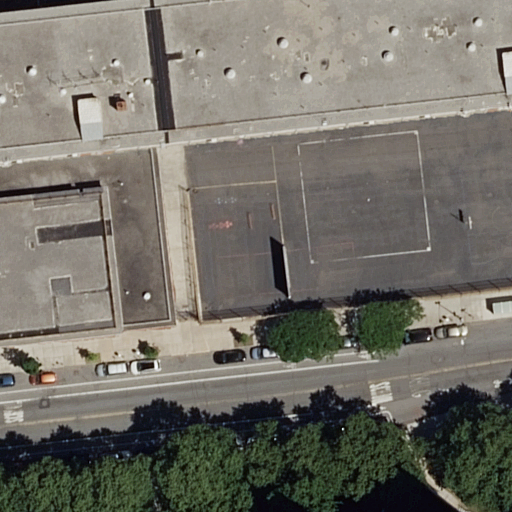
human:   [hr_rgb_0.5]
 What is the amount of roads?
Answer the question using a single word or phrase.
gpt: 1

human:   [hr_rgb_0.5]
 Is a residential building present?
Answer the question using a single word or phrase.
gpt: no

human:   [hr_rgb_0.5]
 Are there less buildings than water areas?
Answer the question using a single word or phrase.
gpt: no

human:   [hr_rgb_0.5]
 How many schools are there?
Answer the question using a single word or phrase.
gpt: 1

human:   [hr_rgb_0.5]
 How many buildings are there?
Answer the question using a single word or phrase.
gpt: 1

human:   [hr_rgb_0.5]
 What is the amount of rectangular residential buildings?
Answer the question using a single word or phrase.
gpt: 0

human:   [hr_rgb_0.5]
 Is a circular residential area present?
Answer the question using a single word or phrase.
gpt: no

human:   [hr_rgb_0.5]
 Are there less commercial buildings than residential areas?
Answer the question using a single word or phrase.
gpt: yes

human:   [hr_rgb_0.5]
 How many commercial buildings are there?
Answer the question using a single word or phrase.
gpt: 0

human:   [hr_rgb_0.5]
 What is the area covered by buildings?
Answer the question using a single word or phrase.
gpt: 302m2

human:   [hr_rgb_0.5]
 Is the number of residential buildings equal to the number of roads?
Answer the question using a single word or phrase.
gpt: no

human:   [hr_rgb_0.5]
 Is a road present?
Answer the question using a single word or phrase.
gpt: yes

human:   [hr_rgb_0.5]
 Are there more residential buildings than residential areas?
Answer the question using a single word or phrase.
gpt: no

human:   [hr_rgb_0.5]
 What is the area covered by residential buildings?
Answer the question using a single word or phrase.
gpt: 0m2

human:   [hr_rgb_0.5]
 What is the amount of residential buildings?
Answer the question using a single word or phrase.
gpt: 0

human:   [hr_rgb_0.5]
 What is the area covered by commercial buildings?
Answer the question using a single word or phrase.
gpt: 0m2

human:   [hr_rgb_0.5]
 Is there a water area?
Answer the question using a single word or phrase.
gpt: no

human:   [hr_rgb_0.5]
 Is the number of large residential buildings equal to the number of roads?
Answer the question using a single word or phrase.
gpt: no

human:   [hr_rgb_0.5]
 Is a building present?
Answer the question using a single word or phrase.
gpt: yes

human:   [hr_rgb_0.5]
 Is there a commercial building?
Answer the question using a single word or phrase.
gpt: no

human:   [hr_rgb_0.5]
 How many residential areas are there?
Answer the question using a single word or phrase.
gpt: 1

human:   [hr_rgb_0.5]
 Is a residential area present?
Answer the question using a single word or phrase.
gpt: yes

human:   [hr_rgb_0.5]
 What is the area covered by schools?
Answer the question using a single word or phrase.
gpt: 572m2

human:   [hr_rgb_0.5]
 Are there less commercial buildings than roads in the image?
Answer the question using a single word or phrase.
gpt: yes

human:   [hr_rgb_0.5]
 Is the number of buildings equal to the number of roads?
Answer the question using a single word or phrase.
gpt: yes

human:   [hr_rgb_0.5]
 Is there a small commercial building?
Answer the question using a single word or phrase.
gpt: no

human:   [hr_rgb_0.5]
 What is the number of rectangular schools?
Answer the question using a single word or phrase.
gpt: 1

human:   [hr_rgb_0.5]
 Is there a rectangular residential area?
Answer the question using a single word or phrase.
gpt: yes

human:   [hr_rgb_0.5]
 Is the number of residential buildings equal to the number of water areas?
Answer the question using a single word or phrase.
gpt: yes

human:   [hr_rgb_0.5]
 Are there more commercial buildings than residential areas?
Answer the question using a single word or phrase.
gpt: no

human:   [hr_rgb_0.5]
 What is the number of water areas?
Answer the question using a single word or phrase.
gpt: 0

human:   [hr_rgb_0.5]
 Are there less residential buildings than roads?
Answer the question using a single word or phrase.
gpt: yes

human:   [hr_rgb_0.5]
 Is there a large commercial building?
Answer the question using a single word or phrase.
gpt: no

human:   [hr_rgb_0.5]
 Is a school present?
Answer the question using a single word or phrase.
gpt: yes

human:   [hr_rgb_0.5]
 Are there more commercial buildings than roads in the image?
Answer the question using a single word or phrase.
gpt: no

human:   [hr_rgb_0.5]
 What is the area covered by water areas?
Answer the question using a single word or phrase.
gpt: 0m2

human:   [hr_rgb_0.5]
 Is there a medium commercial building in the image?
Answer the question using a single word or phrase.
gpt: no

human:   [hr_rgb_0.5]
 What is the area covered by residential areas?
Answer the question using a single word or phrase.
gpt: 9839m2

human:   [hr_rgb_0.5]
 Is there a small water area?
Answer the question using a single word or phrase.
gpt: no

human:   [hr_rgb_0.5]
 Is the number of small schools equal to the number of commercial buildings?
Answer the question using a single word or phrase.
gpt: yes

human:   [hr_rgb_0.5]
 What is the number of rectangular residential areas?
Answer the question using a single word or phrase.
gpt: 1

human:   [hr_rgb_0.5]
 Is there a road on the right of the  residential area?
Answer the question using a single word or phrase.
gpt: yes

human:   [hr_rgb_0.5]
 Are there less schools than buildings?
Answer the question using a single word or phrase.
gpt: no

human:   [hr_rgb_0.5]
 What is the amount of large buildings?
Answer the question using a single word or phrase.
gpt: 0

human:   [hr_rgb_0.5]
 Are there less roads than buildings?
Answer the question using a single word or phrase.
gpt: no

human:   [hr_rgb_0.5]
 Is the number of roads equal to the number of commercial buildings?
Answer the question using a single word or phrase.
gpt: no

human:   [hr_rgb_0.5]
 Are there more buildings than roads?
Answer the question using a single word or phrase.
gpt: no

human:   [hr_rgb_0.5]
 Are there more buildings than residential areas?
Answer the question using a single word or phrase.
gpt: no

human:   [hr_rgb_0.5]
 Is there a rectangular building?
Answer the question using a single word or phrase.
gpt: yes

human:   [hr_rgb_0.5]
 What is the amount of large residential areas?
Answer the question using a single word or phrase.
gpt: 1

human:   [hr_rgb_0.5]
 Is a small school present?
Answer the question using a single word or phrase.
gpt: no

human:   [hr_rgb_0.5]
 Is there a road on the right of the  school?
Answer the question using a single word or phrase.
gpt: no

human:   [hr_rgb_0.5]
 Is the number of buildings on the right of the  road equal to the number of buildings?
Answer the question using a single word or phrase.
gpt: yes

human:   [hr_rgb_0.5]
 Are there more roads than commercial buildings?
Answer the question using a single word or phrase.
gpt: yes

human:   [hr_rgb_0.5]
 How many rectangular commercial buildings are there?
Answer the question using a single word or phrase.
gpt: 0

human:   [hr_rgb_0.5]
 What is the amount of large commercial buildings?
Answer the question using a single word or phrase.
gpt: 0

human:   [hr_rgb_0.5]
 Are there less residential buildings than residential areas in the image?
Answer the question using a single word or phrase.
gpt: yes

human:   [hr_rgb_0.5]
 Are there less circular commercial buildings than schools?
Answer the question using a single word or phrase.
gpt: yes

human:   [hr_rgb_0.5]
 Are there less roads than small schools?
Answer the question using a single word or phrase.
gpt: no

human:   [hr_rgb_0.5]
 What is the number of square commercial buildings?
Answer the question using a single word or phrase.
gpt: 0

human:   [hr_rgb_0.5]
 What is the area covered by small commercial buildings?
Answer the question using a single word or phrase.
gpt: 0m2

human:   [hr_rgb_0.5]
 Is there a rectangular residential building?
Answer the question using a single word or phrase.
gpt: no

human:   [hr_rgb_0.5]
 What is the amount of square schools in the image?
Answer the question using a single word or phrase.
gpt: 0

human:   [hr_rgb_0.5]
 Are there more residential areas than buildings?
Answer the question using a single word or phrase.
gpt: no